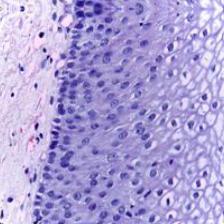
Diagnosis: Normal